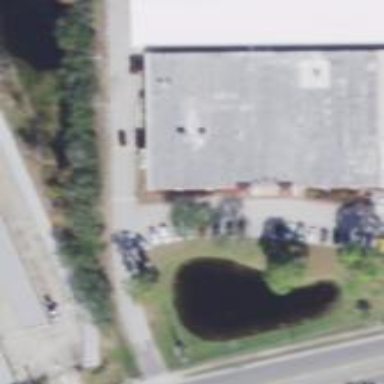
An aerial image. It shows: Commercial building.